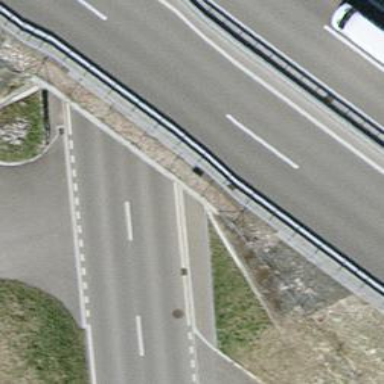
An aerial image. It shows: Asphalt sidewalk.